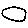
Label: circle